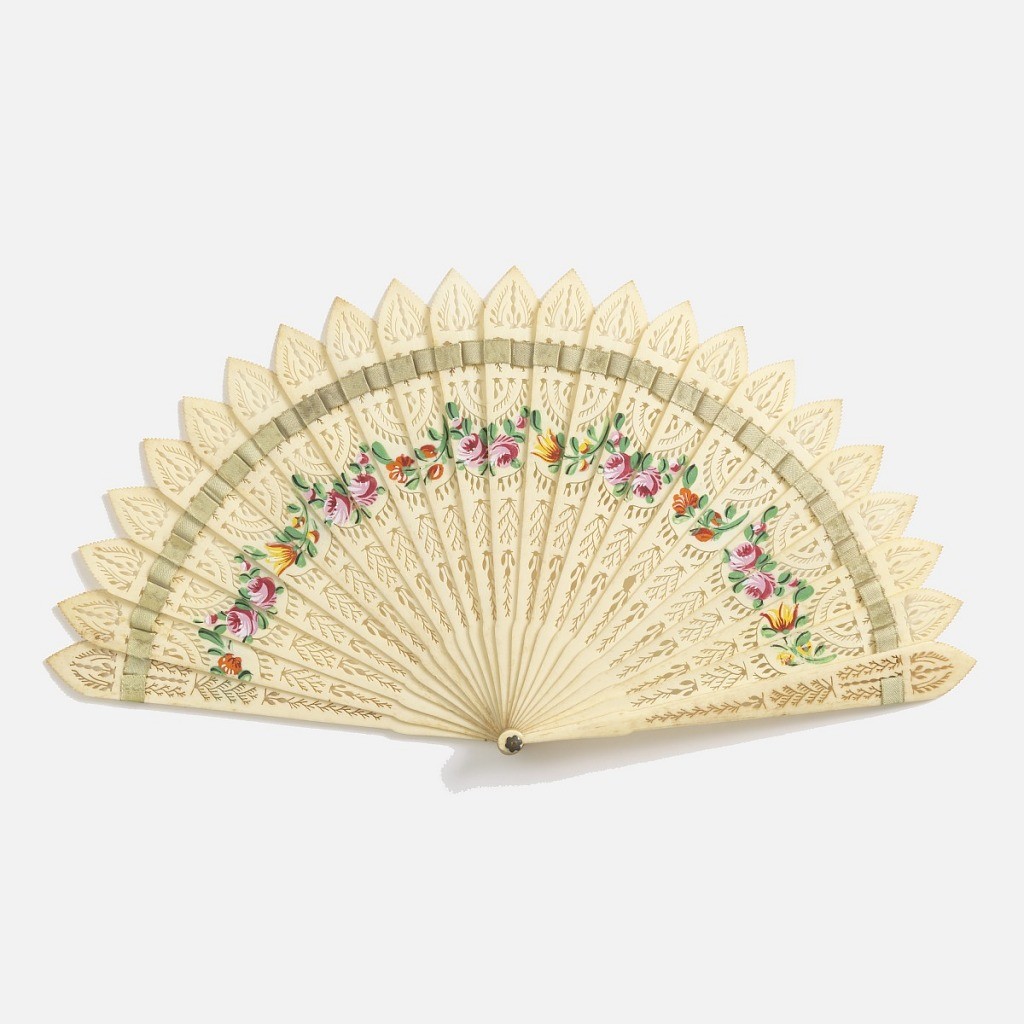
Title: Brisé fan
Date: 1810–20
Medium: Pierced bone sticks painted with gouache, silk ribbon
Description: Brisé fan, pierced bone sticks painted in gouache with flowers. Green silk ribbon.